Question: I've made a SQL report that needs to do a bunch of different things, but my issue is as you can see in the picture I grouped patients, because several of them had multiple discharges and I need a count of total patients discharged. I have several other counts, but when I right click and insert summary it doesn't give me the option to select a group to do a count by. Is there a way to insert a count by the patient group?

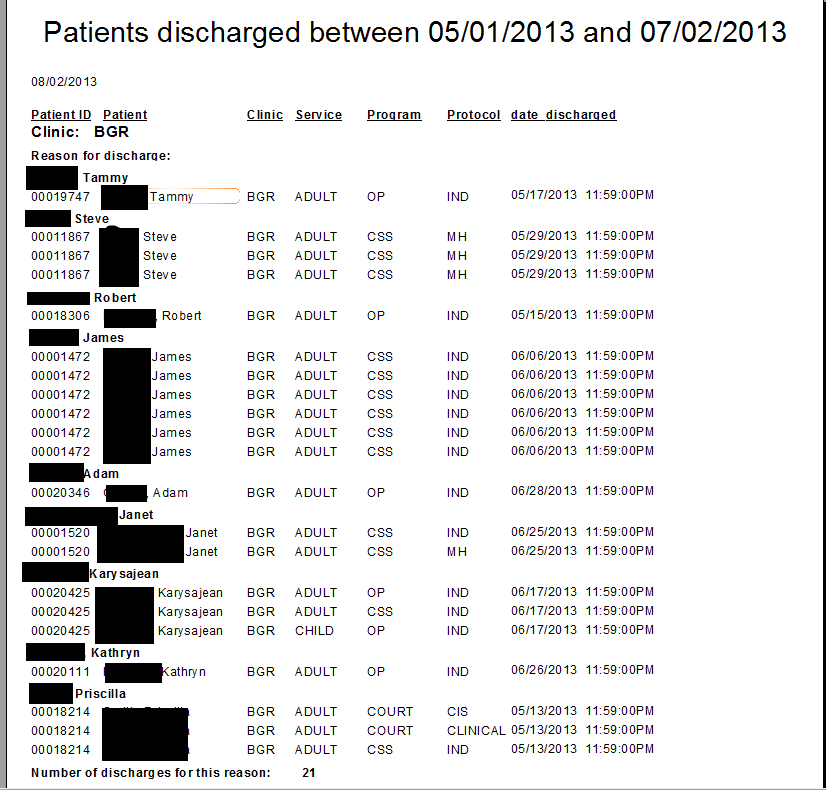
Answer: Ryan's answer was correct. I just did a distinct count.